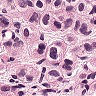
Metastatic tissue present: yes